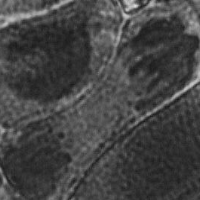
Label: telophase